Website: lowes
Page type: customer-info-address
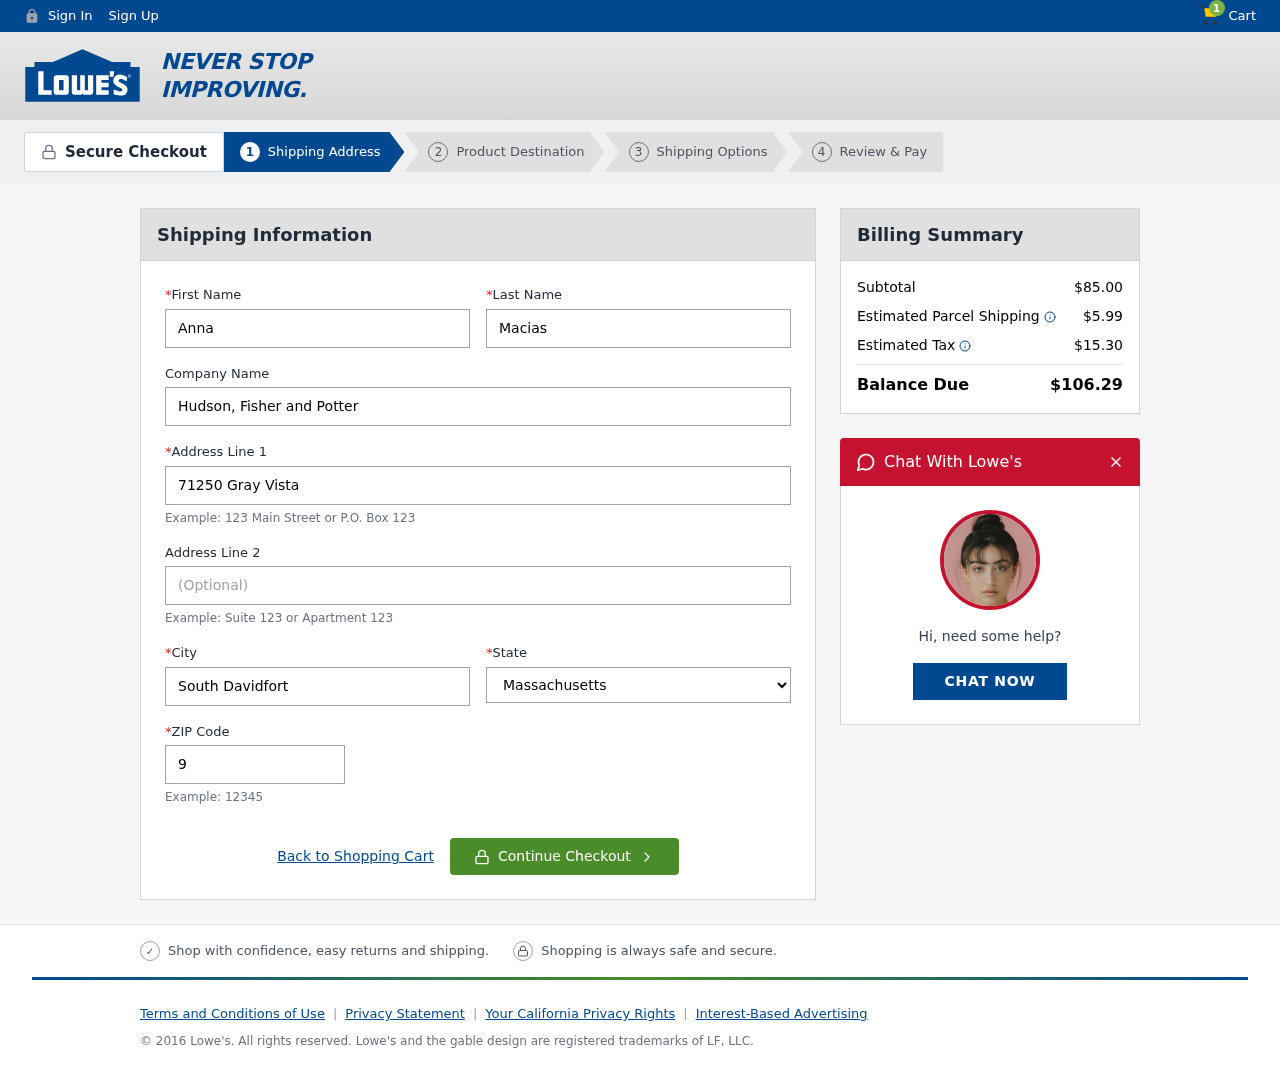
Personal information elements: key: PII_CITY
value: South Davidfort
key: PII_COMPANY
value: Hudson, Fisher and Potter
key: PII_FIRSTNAME
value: Anna
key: PII_LASTNAME
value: Macias
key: PII_POSTCODE
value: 94072
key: PII_STATE
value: Massachusetts
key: PII_STREET
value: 71250 Gray Vista
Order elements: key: ORDER_NUM_ITEMS
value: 1
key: ORDER_SUBTOTAL
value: $85.00
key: ORDER_SHIPPING_COST
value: $5.99
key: ORDER_TAX
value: $15.30
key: ORDER_TOTAL
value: $106.29